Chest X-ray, AP view. Patient: 58 years old, sex M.
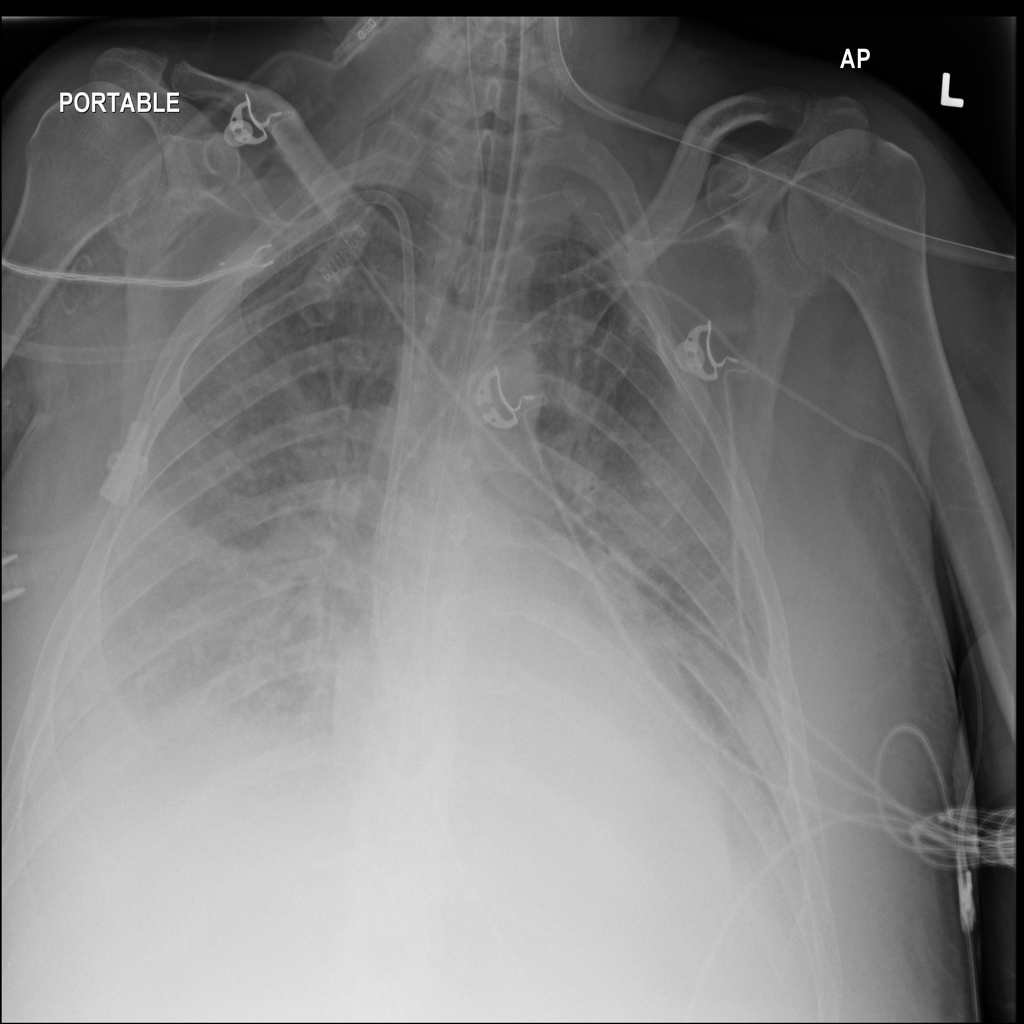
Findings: Effusion, Infiltration